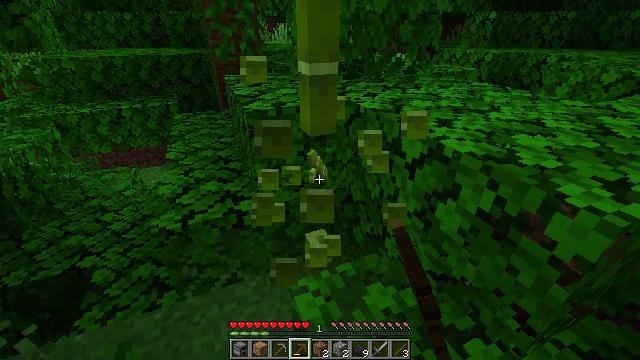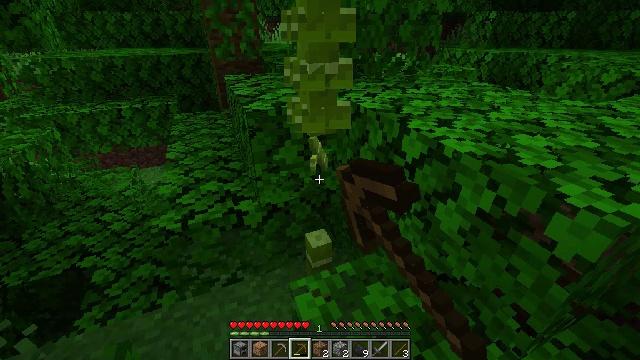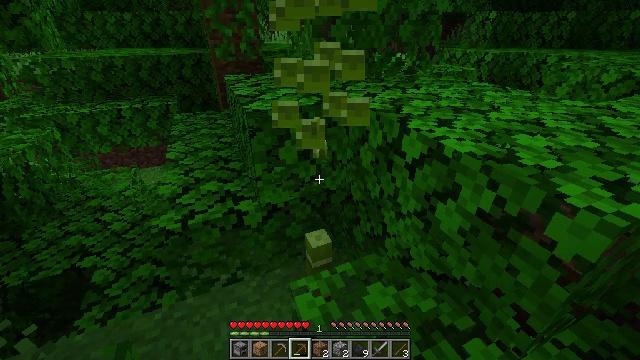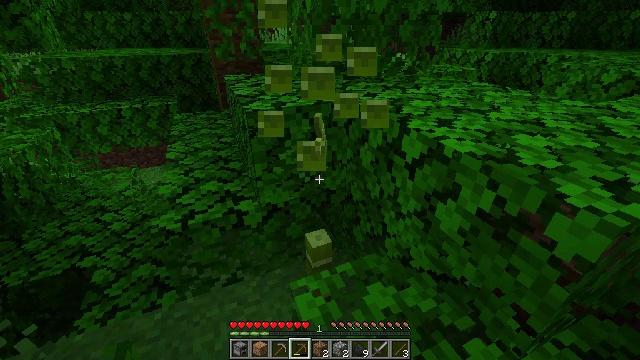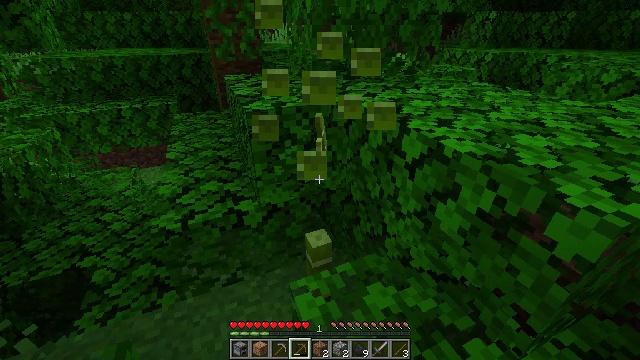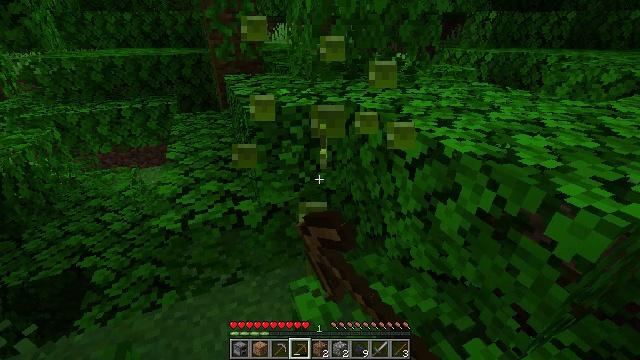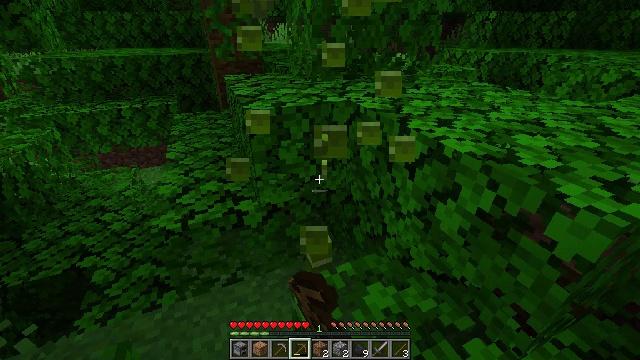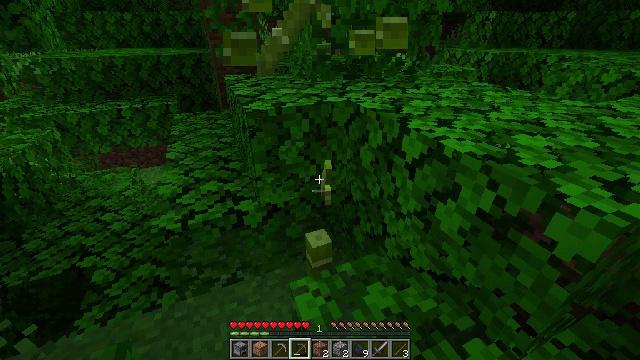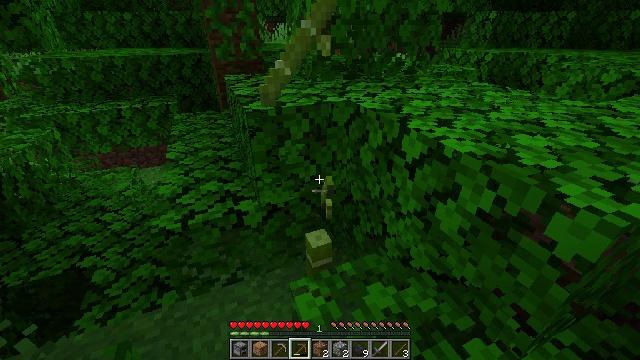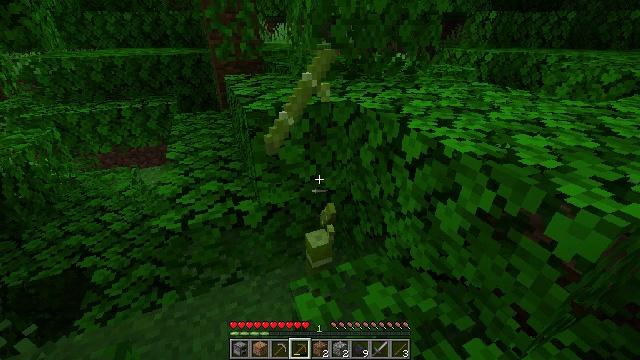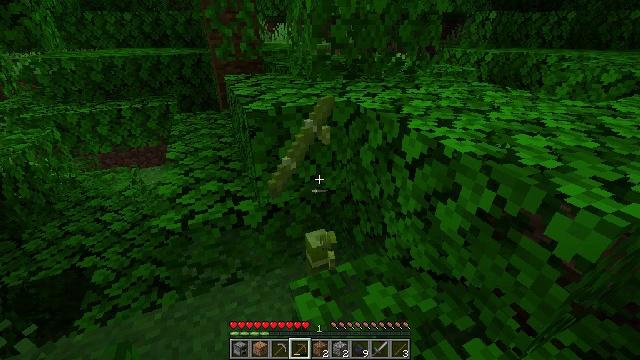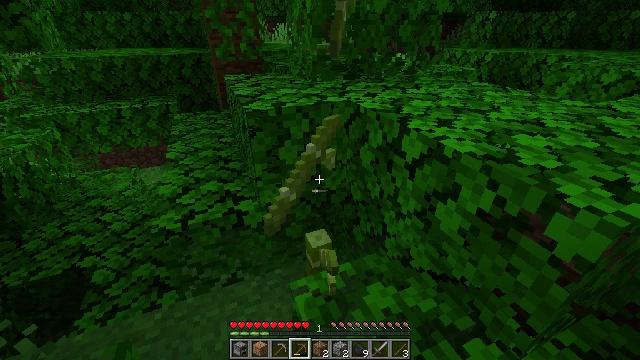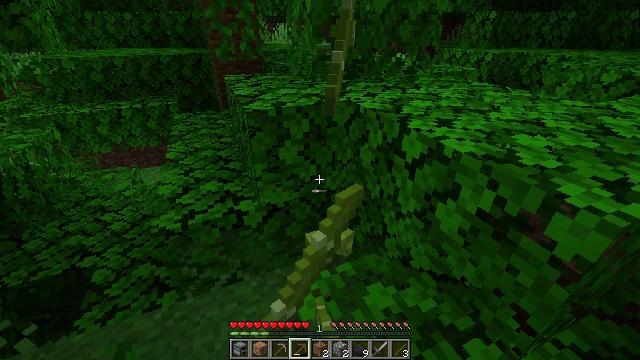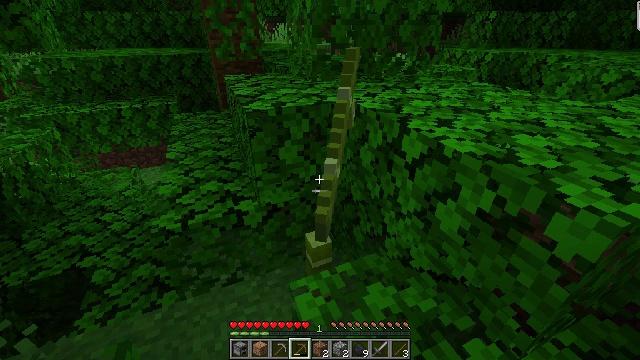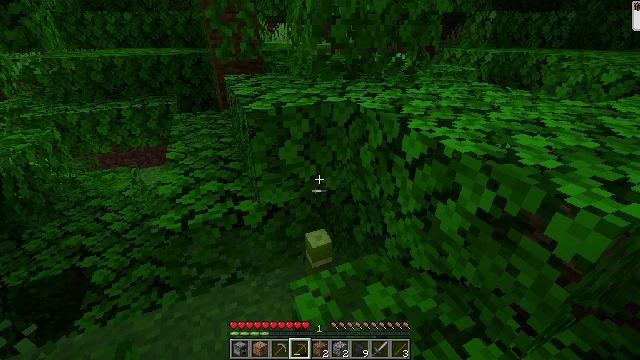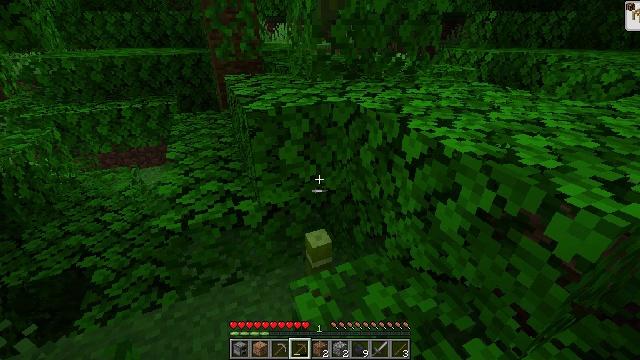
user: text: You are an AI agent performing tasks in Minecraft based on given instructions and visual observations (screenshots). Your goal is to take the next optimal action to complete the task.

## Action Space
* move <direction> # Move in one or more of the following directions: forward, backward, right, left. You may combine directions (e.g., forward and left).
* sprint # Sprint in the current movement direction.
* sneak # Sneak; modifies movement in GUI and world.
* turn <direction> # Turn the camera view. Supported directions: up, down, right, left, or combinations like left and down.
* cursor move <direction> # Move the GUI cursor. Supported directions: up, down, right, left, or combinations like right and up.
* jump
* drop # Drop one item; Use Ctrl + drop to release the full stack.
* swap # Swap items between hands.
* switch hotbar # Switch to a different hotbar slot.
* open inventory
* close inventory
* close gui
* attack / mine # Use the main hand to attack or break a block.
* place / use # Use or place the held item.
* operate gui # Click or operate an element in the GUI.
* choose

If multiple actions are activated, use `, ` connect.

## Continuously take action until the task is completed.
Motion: motion action
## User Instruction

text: Mine a melon block.
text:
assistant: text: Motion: attack / mine
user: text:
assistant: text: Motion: attack / mine
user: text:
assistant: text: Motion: attack / mine
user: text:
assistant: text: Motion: attack / mine
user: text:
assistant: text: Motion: attack / mine
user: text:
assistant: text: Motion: no_op
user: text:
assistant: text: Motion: no_op
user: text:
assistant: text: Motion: no_op
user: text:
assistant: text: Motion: no_op
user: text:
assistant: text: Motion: no_op
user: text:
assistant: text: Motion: no_op
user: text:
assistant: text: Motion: no_op
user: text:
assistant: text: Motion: no_op
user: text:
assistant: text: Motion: no_op
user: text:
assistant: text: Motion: no_op
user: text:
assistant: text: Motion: no_op
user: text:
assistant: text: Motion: no_op
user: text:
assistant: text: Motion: no_op
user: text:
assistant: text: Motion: move forward
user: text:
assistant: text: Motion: move forward
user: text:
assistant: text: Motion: move forward
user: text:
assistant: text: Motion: move forward
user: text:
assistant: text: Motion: move forward
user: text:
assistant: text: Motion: move forward
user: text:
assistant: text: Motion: move forward
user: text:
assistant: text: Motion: move forward
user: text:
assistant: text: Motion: move forward
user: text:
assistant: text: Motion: move forward
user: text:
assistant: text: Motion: move forward, jump
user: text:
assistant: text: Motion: move forward, jump